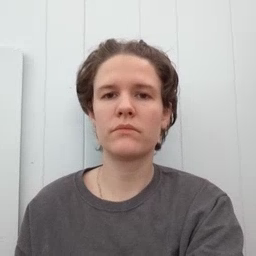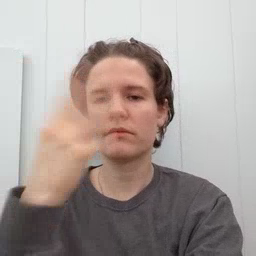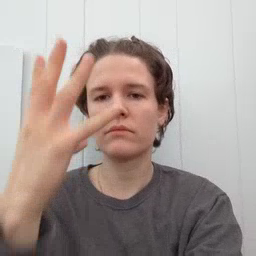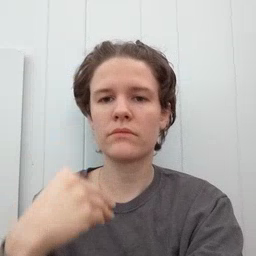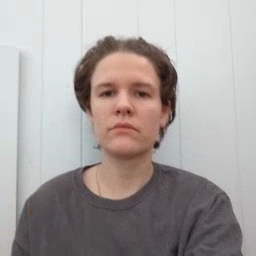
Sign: sleepy